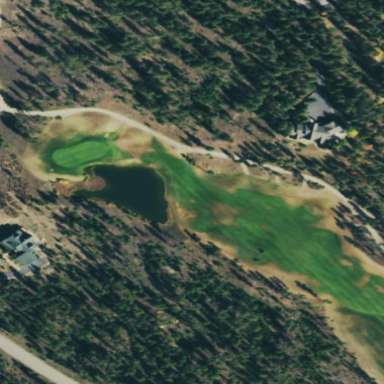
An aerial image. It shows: Golf fairway surrounded by grass.